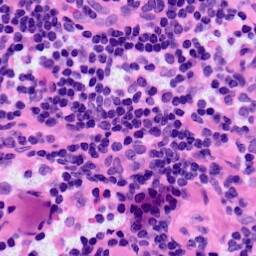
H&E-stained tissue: LymphNode